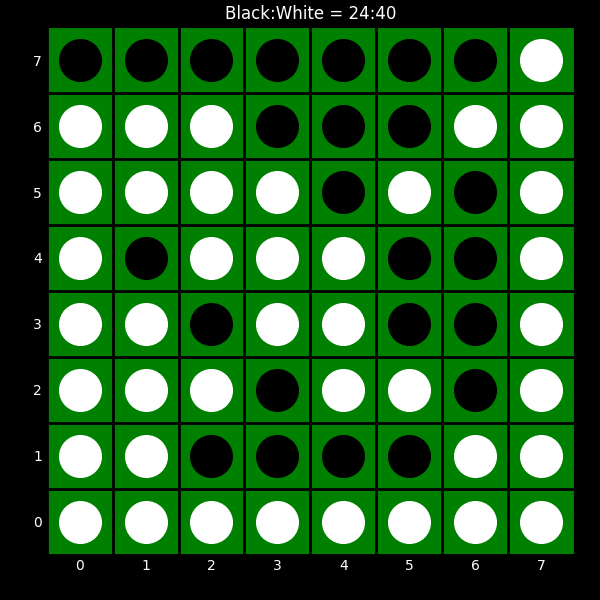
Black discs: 24
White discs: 40